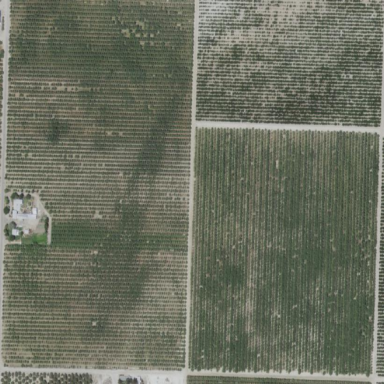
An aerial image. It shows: Almond orchard with rows of almond trees.